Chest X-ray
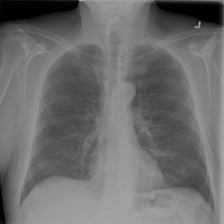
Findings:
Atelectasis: negative
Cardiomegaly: negative
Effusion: negative
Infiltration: negative
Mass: negative
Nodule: negative
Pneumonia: negative
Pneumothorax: negative
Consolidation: negative
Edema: negative
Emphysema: negative
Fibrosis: negative
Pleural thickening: negative
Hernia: negative